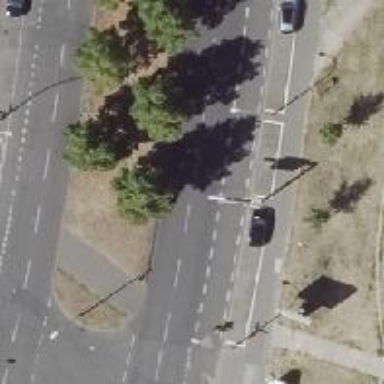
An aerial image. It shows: Secondary road with asphalt surface. It is dual carriageway with cycleway on the right side having asphalt surface.